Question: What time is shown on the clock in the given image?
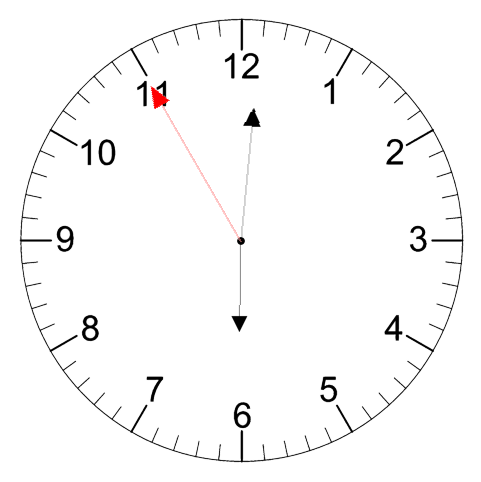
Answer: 06:00:55